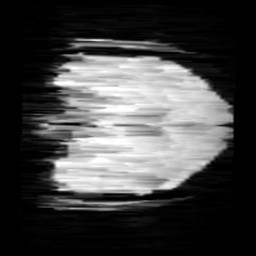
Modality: minIP
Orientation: coronal
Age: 10
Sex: female
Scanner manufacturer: siemens
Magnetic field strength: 3 T
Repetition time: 0.027 s
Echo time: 0.02 s